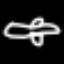
Label: airplane